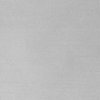
Label: dusty